Question: I have tried to align icon and text towards right side. But its not happening. am attaching the design herewith.

I tried code below - please let me know if there is any options available.
'''
<link rel="stylesheet" href="https://cdn.jsdelivr.net/npm/bootstrap@4.6.0/dist/css/bootstrap.min.css" integrity="sha384-B0vP5xmATw1+K9KRQjQERJvTumQW0nPEzvF6L/Z6nronJ3oUOFUFpCjEUQouq2+l" crossorigin="anonymous">
<div class="col-1 icon1">
<svg xmlns="http://www.w3.org/2000/svg" width="17" height="17" fill="#2DB757" class="bi bi-circle-fill float-right" style="margin: 18px;">
<circle cx="8" cy="8" r="8"/>
</svg>
<div class="p-2" id="numOfStatus">Completed</div>
</div>
'''
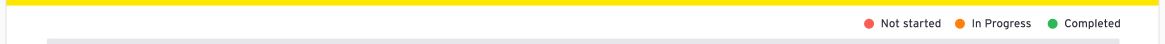
Answer: You can use flexbox to move the element to right
'''
<link href="https://cdnjs.cloudflare.com/ajax/libs/twitter-bootstrap/4.6.0/css/bootstrap.min.css" rel="stylesheet"/>
<div class="container">
<div class="row">
<div class="col-12 icon1">
<div class="d-flex justify-content-end align-items-center">
<svg xmlns="http://www.w3.org/2000/svg" width="17" height="17" fill="orange" class="bi bi-circle-fill">
<circle cx="8" cy="8" r="8"/>
</svg>
<div class="p-2" id="numOfStatus">Not Started</div>
<svg xmlns="http://www.w3.org/2000/svg" width="17" height="17" fill="red" class="bi bi-circle-fill">
<circle cx="8" cy="8" r="8"/>
</svg>
<div class="p-2" id="numOfStatus">Progress</div>
<svg xmlns="http://www.w3.org/2000/svg" width="17" height="17" fill="#2DB757" class="bi bi-circle-fill">
<circle cx="8" cy="8" r="8"/>
</svg>
<div class="p-2" id="numOfStatus">Completed</div>
</div>
</div>
</div>
</div>
'''